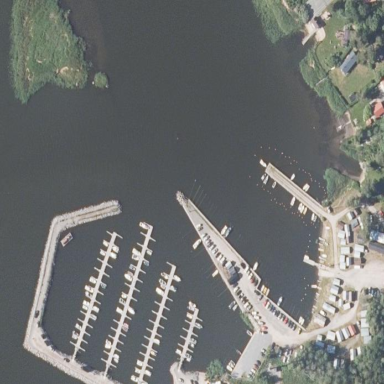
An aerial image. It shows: Marina on leisure land.